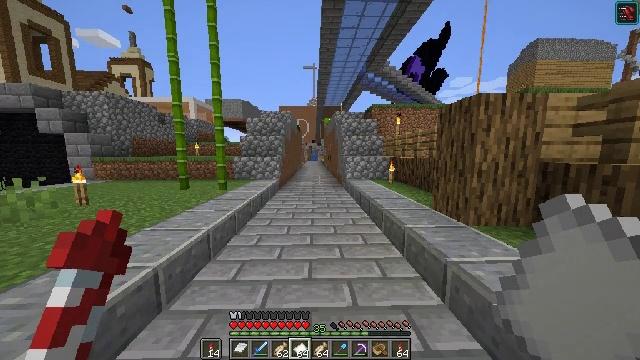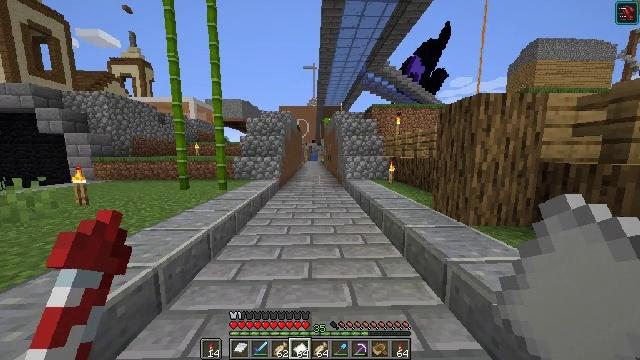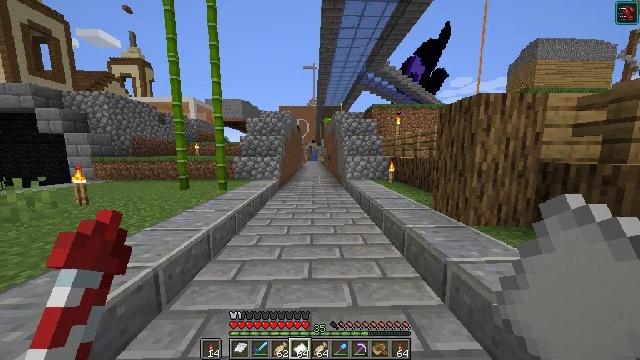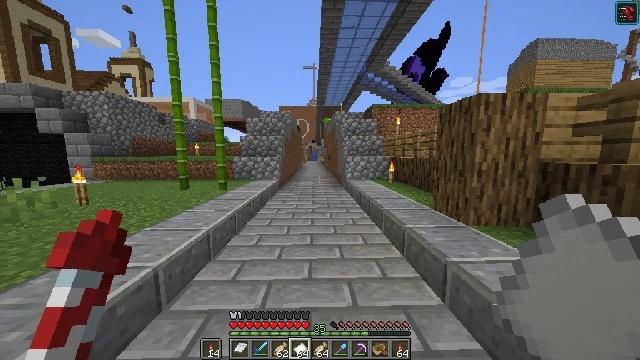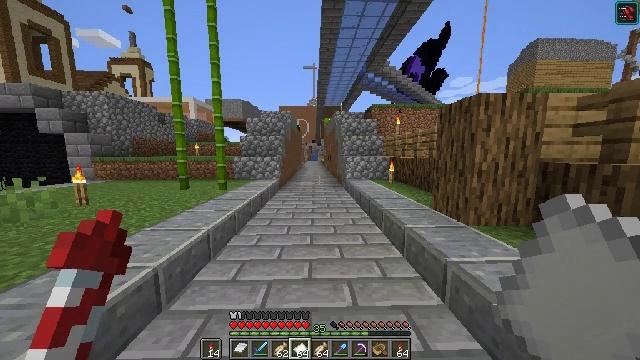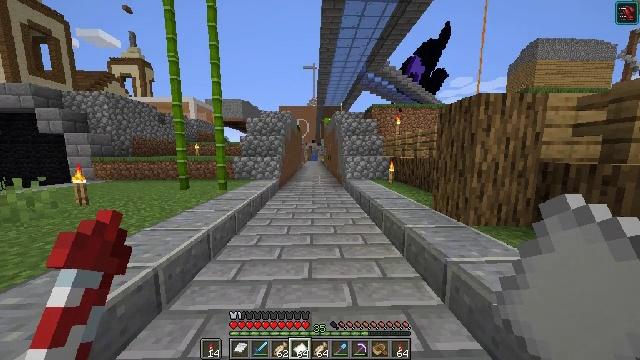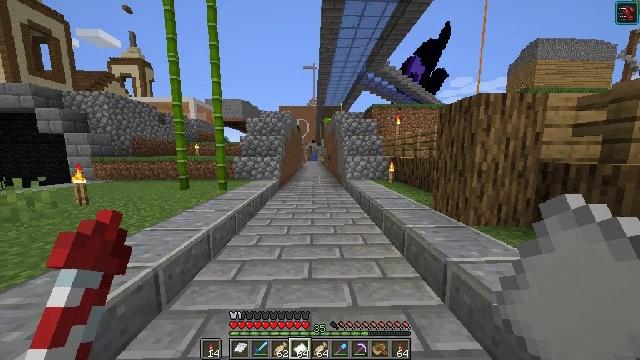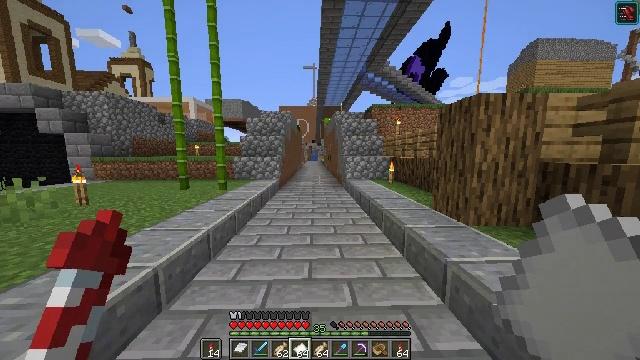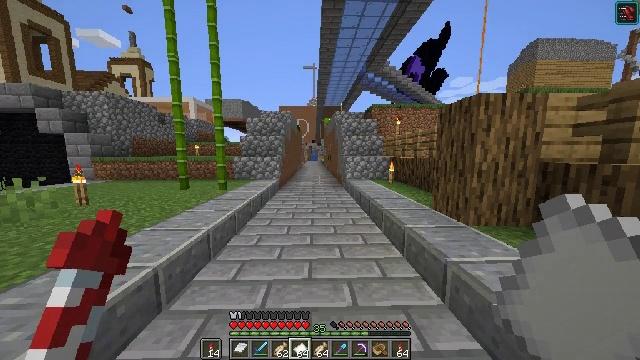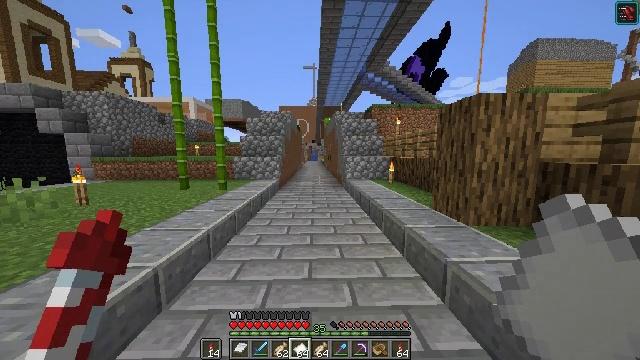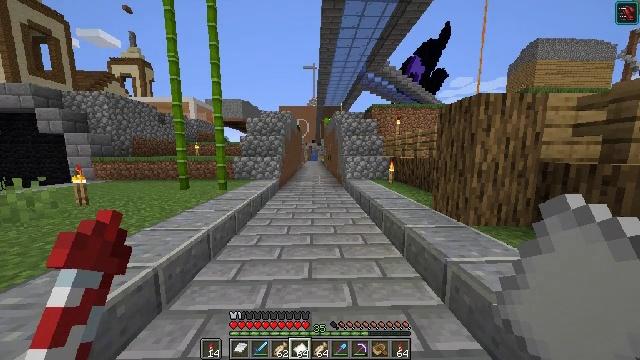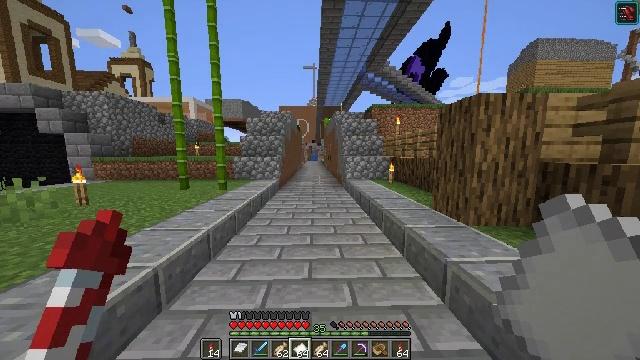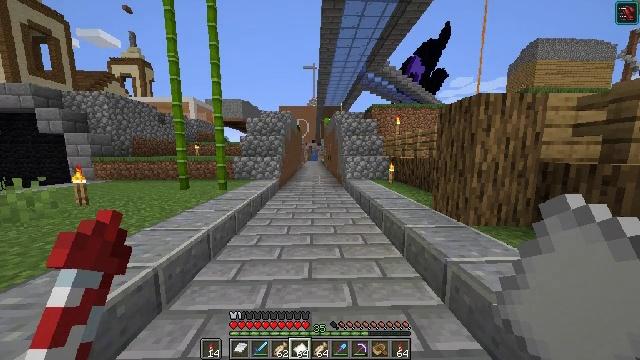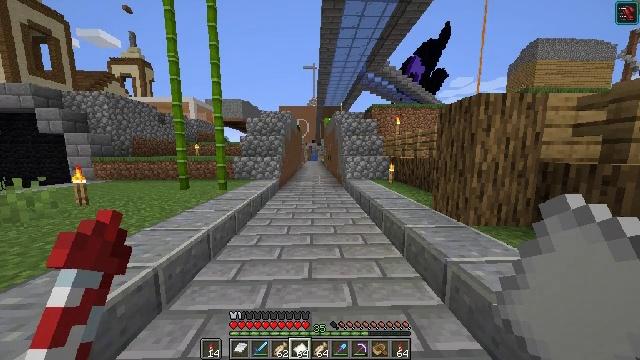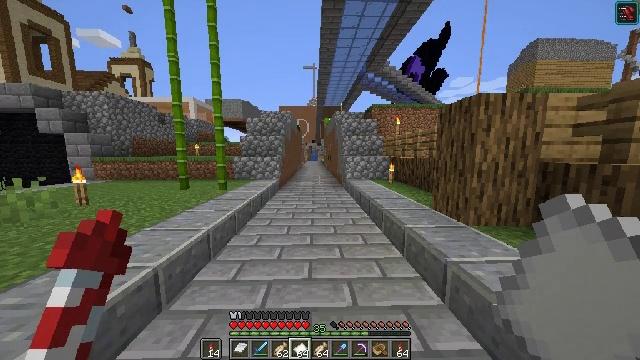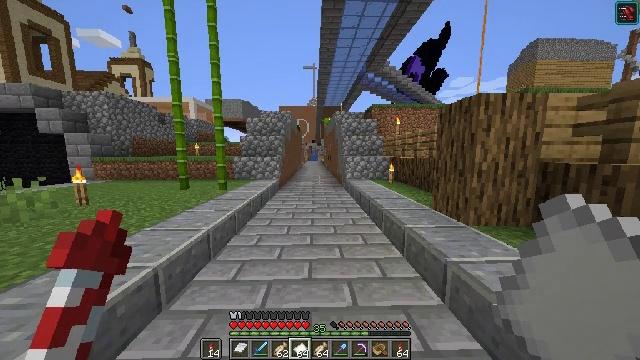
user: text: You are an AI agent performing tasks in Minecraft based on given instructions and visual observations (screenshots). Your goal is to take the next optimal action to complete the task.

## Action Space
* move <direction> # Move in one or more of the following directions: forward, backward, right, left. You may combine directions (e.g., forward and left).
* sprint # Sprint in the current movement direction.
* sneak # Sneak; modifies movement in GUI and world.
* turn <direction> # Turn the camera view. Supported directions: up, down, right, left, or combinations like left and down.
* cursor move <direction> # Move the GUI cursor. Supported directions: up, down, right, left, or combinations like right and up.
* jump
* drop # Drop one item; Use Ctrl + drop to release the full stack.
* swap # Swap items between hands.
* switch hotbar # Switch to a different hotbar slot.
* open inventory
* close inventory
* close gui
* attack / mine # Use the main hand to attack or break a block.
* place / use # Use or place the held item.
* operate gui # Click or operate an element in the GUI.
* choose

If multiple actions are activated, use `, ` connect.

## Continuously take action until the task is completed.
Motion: motion action
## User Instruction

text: Use a compass and some paper to craft a map.
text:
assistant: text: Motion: no_op
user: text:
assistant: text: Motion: no_op
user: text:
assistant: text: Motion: no_op
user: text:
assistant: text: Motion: no_op
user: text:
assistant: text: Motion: no_op
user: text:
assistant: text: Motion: no_op
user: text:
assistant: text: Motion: no_op
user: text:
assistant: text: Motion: no_op
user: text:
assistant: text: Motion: no_op
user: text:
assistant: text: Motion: no_op
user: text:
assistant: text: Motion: no_op
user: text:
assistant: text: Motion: no_op
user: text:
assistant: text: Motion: no_op
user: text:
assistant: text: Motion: no_op
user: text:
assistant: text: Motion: no_op
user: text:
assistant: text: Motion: no_op
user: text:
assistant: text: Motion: no_op
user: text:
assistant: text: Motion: no_op
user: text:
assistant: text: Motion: no_op
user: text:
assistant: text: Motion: no_op
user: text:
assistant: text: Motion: no_op
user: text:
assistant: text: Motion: no_op
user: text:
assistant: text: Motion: no_op
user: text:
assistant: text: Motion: no_op
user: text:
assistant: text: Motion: no_op
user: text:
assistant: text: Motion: no_op
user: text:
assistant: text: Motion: no_op
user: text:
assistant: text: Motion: no_op
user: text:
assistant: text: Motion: no_op
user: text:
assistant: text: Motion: no_op